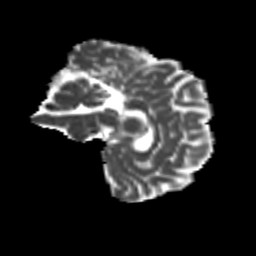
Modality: MD
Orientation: sagittal
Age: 29
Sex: female
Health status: healthy
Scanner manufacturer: siemens
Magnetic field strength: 3 T
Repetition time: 8.6 s
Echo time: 0.095 s